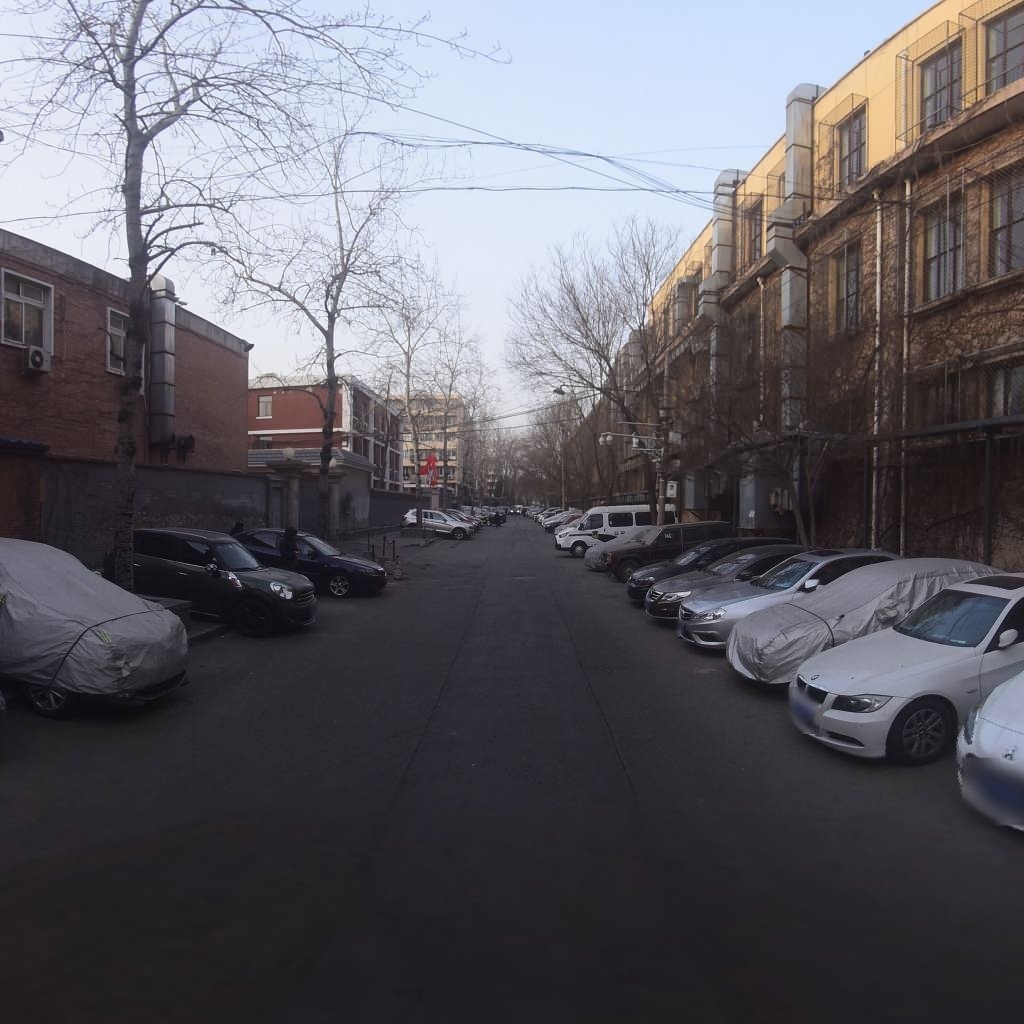
Region: Xicheng
Road damage annotations: longitudinal crack, longitudinal crack